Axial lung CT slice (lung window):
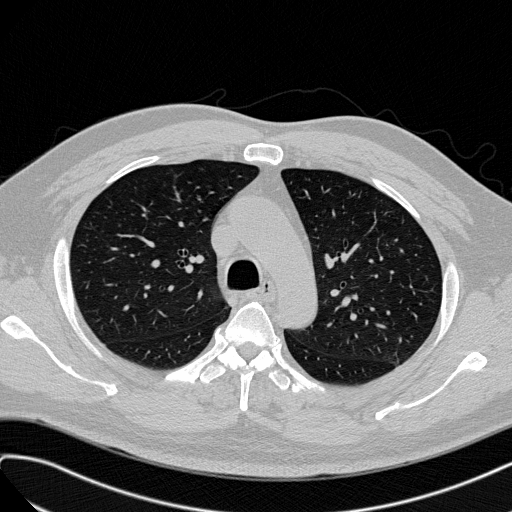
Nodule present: no